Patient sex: F
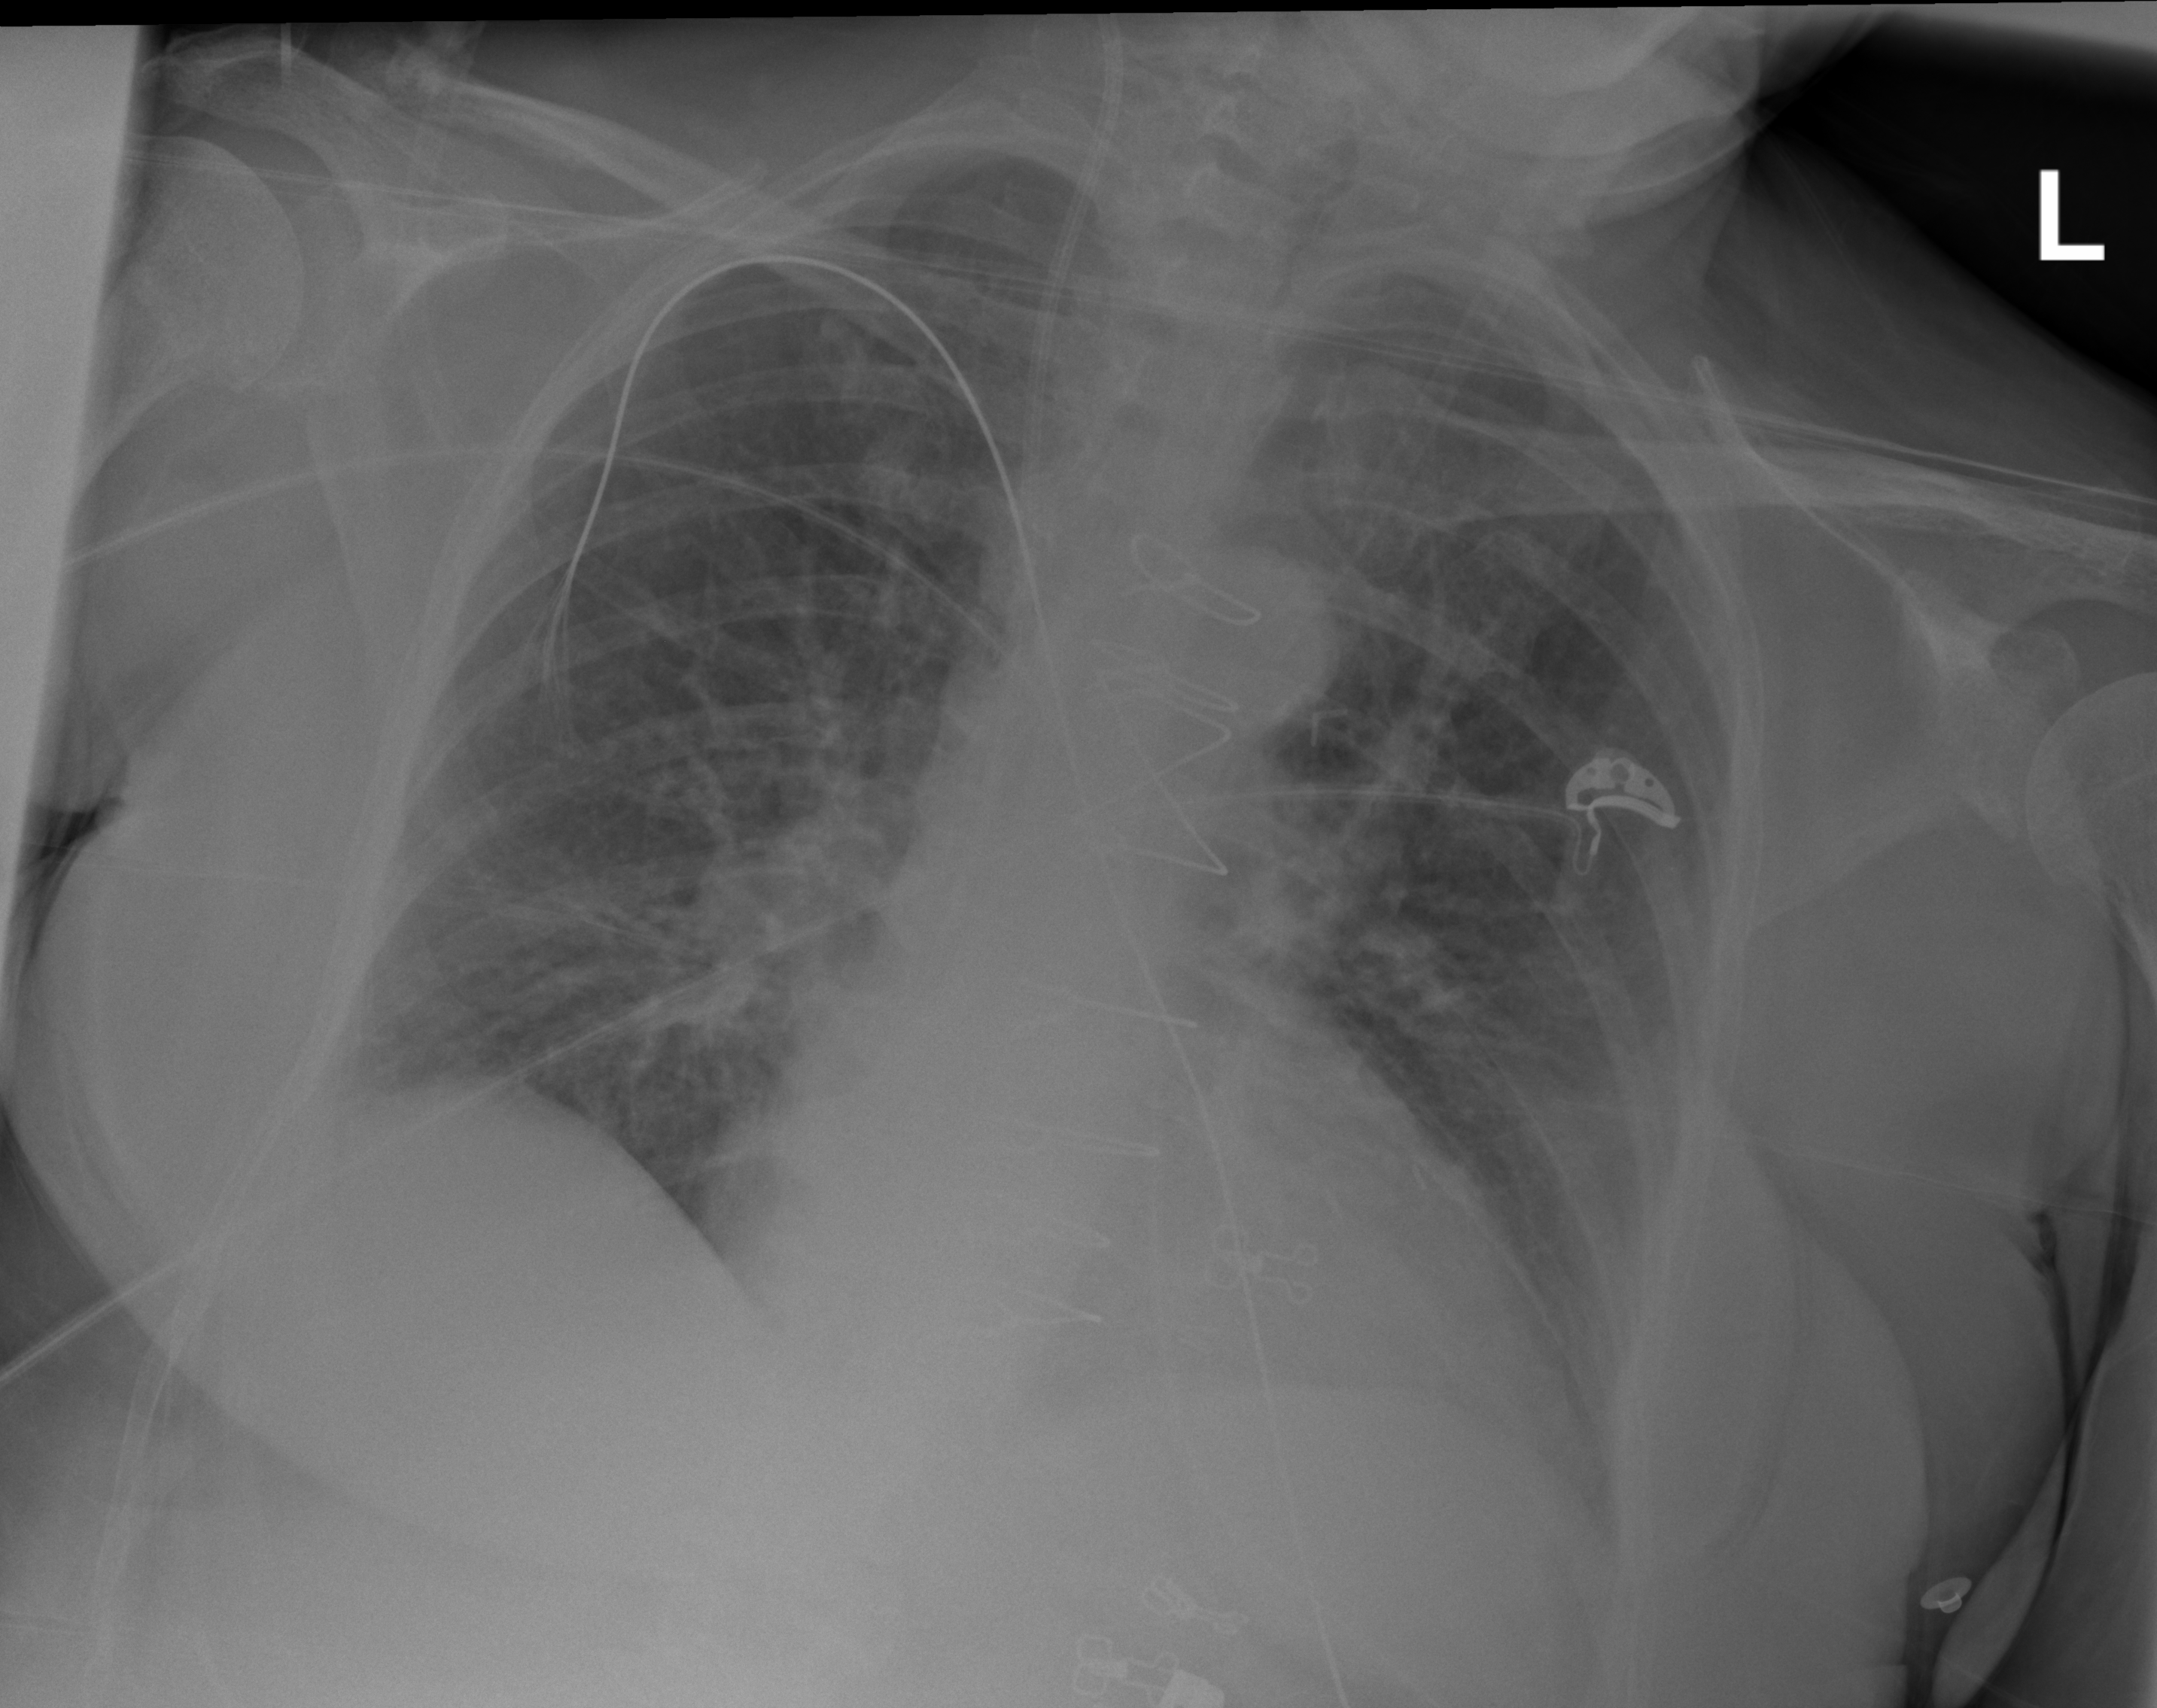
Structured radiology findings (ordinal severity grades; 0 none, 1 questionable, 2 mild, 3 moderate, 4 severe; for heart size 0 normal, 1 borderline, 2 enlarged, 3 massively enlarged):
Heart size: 0
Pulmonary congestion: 2
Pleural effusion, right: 1
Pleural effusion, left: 2
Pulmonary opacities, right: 0
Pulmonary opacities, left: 0
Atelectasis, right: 1
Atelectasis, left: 2